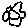
Label: flower